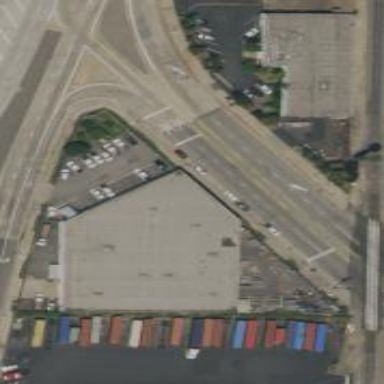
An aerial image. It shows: Warehouse.